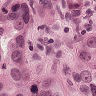
Metastatic tissue present: yes